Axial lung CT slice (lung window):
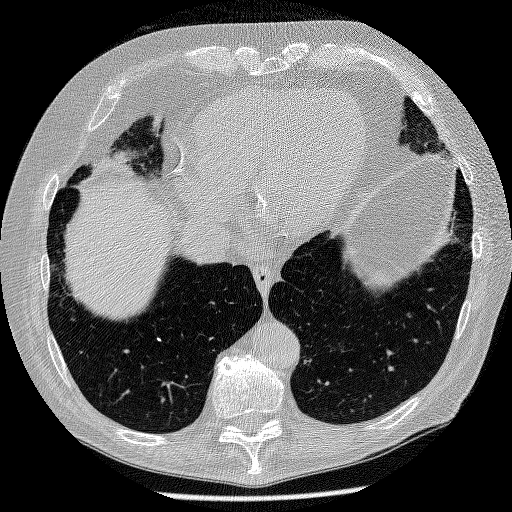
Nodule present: no